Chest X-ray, PA view. Patient: 60 years old, sex F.
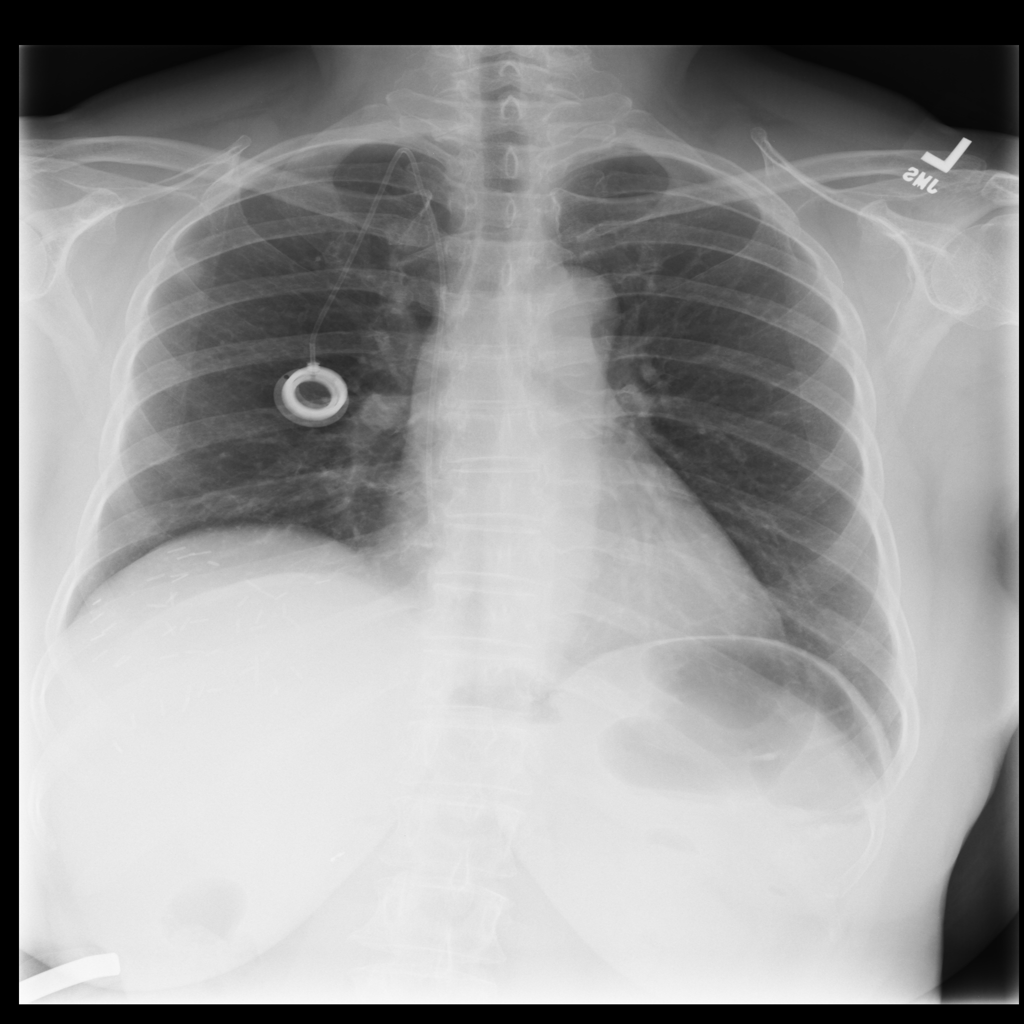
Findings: Mass